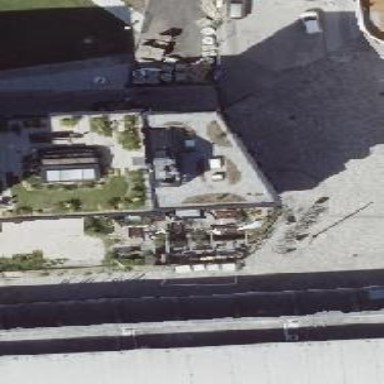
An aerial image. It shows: Restaurant.